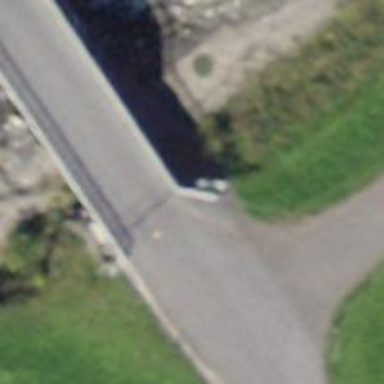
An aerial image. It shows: Unclassified road on bridge.